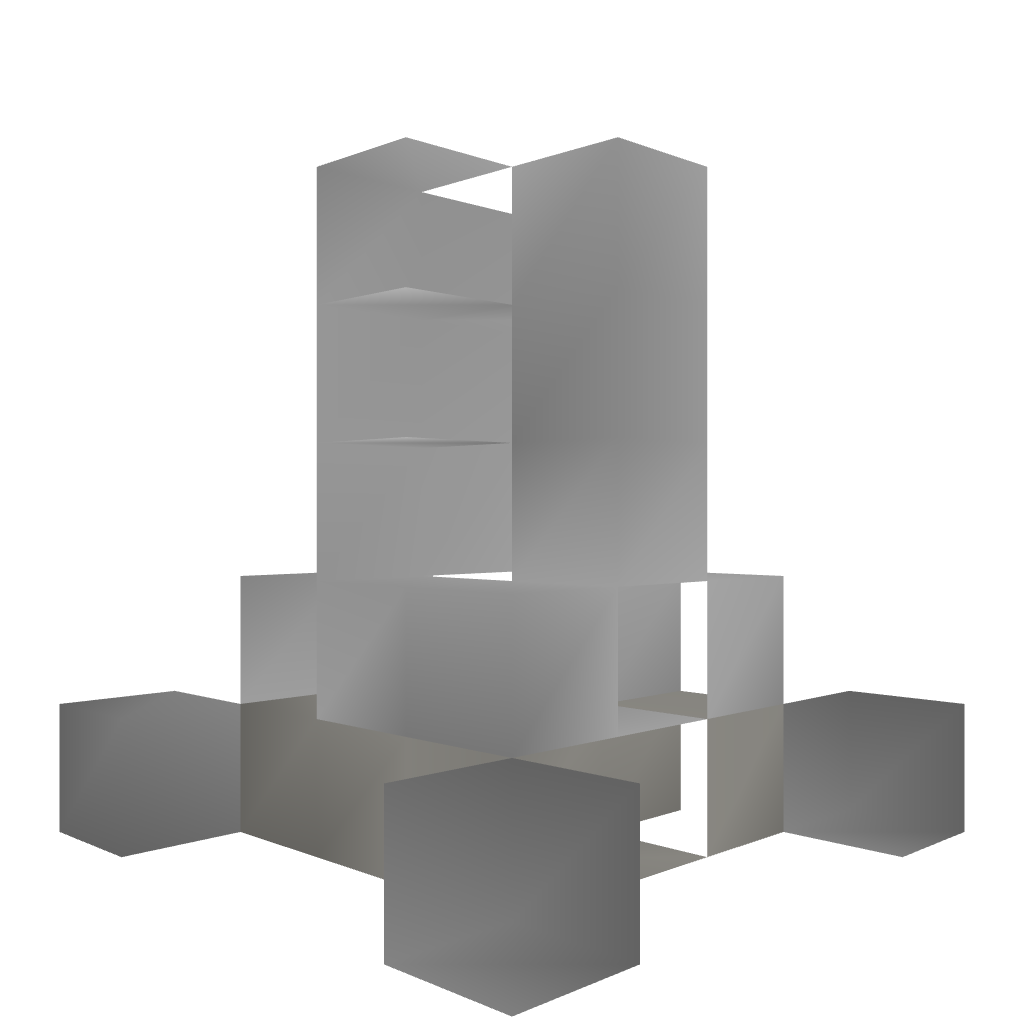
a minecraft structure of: Micro Fountain